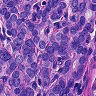
Metastatic tissue present: yes